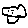
Label: cat